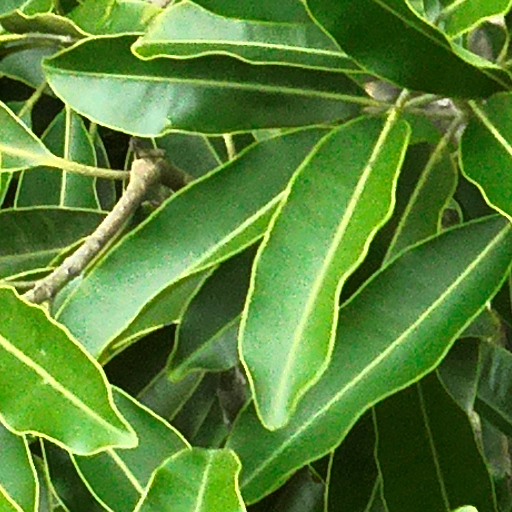
Species: Aspidosperma desmanthum
GBIF accepted scientific name: Aspidosperma desmanthum
Crown area (m\u00b2): 67.229